Here is the raw acceleration-versus-time signal recorded on a bearing housing. Diagnose the bearing from this image, choosing from: normal, inner_race, outer_race, ball.
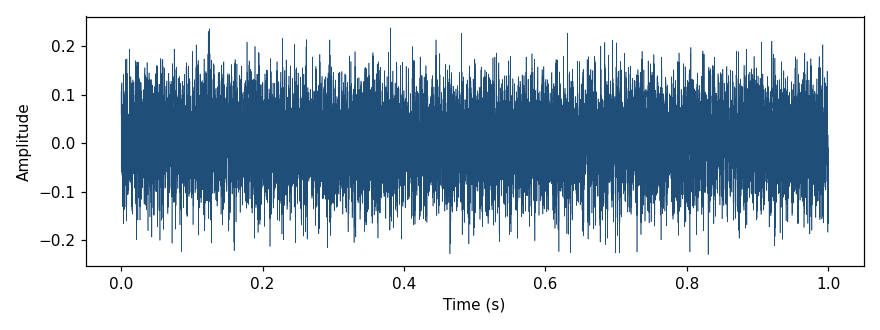
Answer: normal